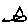
Label: house